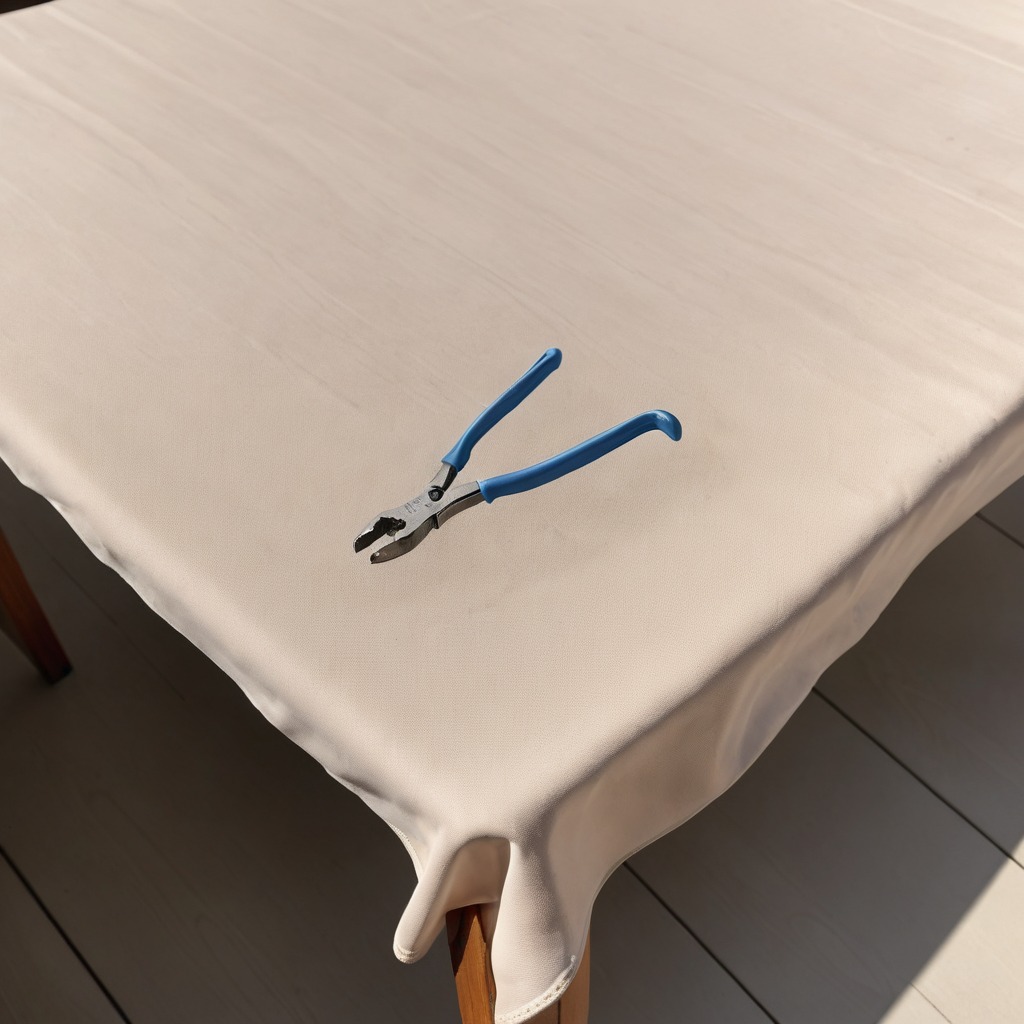
A plier lies on the wooden table in an outdoor workshop during daytime bright natural light soft shadows worn but beneath the cloth.